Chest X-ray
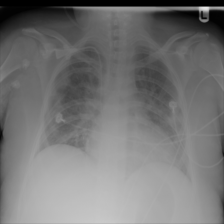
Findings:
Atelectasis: negative
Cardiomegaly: negative
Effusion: negative
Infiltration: positive
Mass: negative
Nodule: negative
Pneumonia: negative
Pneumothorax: negative
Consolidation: negative
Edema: negative
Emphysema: negative
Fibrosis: negative
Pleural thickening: negative
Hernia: negative